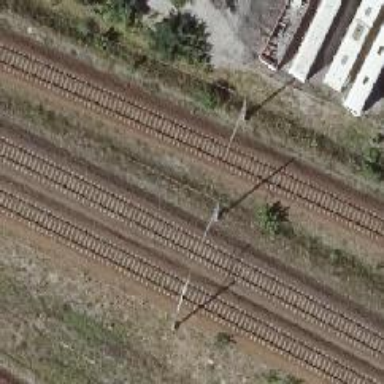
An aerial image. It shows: Milestone along the railway with catenary mast.